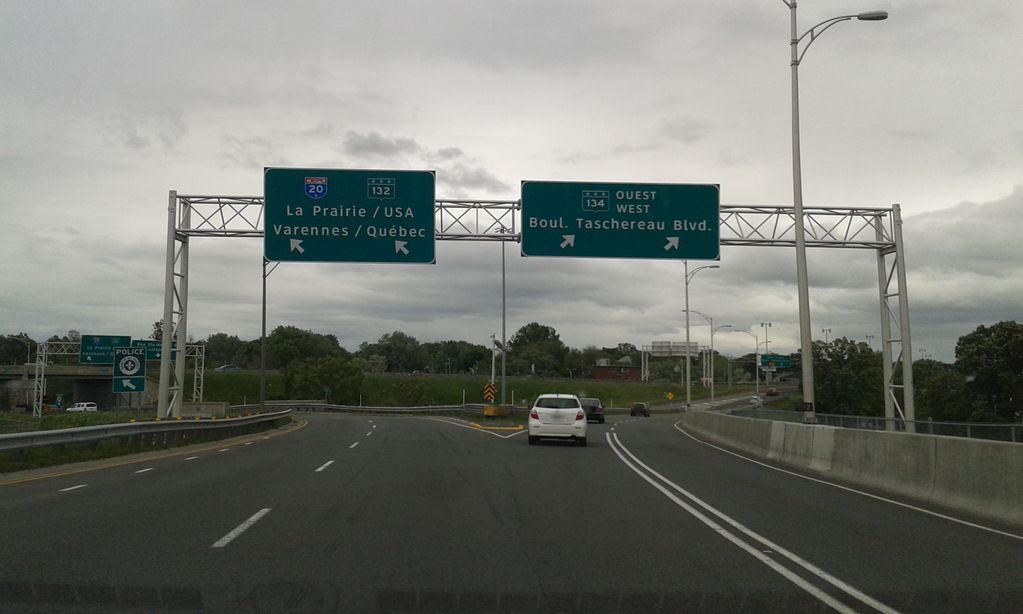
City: montreal